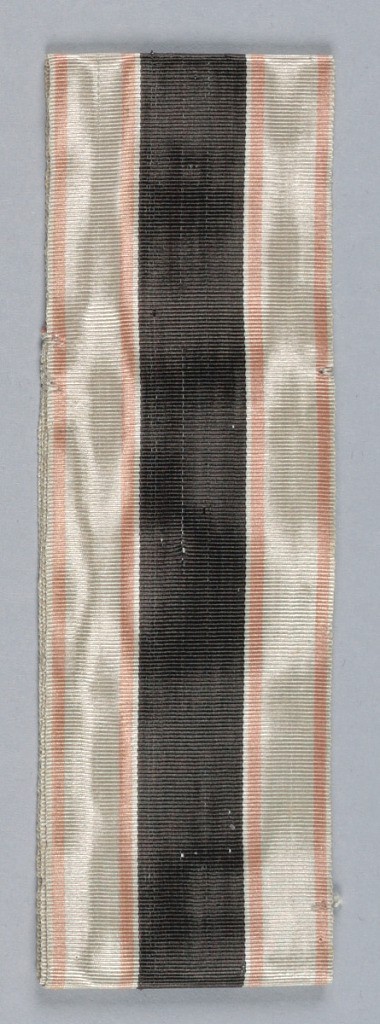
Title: Ribbon
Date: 19th century
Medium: silk
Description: No catalogue card exists.